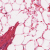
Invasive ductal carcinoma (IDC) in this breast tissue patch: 0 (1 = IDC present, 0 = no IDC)